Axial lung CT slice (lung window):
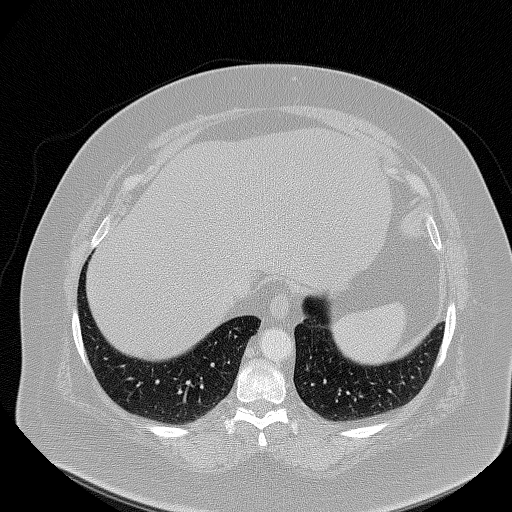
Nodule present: no